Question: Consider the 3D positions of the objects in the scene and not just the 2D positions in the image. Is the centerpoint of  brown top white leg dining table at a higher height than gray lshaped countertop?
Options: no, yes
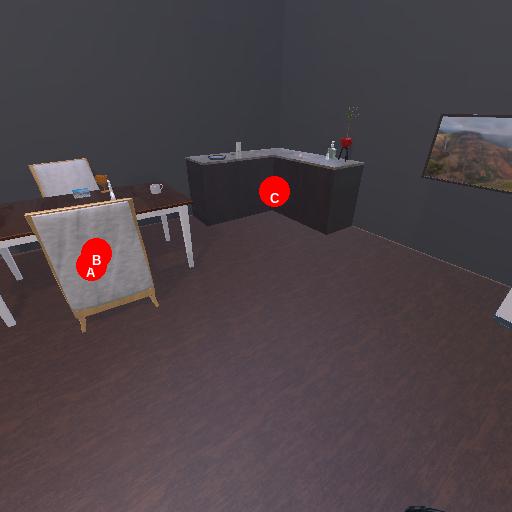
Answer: no